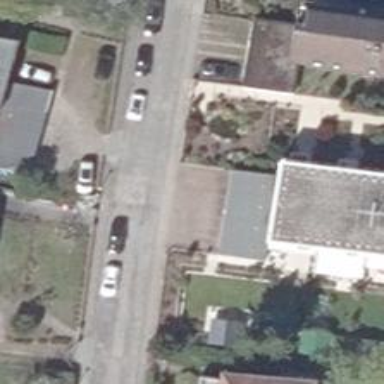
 and the surface of the left sidewalk is made of sett."